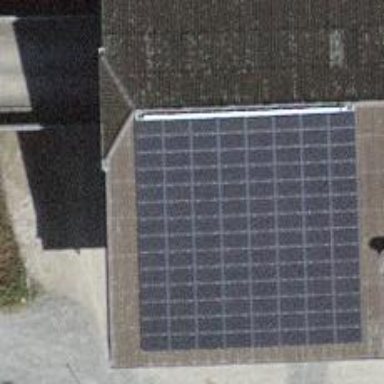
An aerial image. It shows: Solar power generator utilizing photovoltaic technology with solar photovoltaic panels.